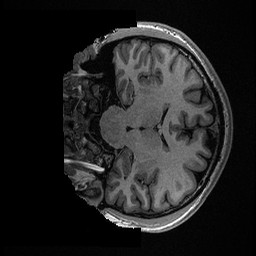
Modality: T1w
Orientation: coronal
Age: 24
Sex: male
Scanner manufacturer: ge
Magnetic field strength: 3 T
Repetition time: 0.006952 s
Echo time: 0.00292 s